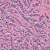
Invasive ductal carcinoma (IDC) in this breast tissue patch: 1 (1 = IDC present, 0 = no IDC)